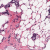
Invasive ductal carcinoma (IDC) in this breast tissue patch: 0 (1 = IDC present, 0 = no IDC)